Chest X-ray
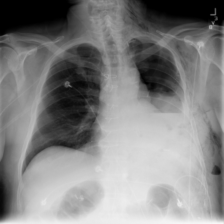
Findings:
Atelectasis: negative
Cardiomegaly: negative
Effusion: negative
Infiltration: negative
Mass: negative
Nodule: negative
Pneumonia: negative
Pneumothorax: negative
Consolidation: negative
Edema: negative
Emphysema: negative
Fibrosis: negative
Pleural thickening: negative
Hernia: negative